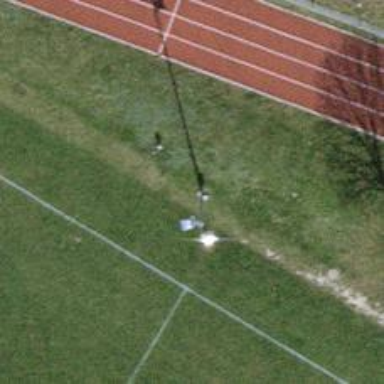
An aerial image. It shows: Mast structure.